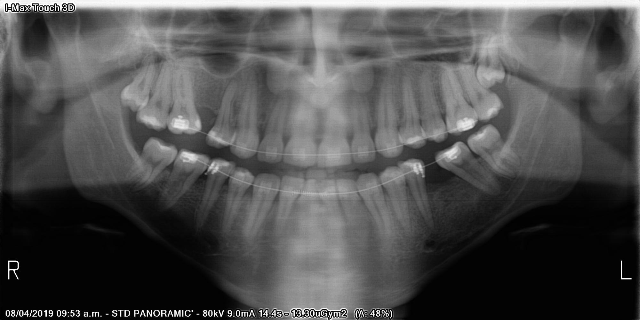
adult